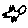
Label: bird